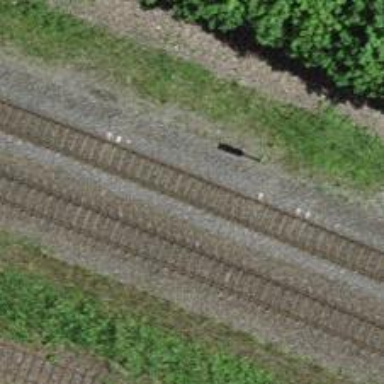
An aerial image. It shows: Railway line running on embankment.